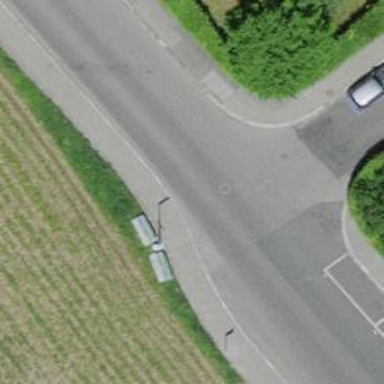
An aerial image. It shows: Bench.